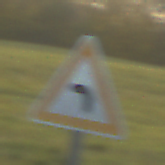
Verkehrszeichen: KurveLinks
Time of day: SunriseSunset
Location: Outdoor (Nature)
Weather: PartlyCloudy
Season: NotSpecified
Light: Natural